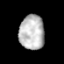
Tissue: prostate
Cell type: Myeloid cells
Senescence score: 0.3345
Nuclear area (px): 849
Mean DAPI intensity: 187.926